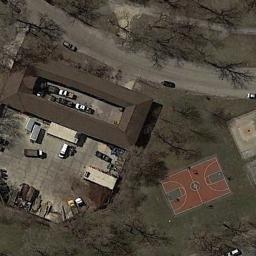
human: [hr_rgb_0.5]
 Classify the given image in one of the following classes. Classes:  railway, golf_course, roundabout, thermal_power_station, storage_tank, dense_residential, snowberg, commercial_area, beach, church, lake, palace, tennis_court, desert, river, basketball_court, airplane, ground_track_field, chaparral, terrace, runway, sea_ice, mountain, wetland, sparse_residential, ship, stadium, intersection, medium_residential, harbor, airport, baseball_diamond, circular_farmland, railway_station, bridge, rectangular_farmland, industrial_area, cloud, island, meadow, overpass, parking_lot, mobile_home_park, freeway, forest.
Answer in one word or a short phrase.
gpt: basketball_court